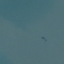
Label: SeaLake